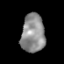
Tissue: prostate
Cell type: T cells
Senescence score: 0.3225
Nuclear area (px): 888
Mean DAPI intensity: 141.954